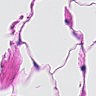
Metastatic tissue present: no